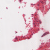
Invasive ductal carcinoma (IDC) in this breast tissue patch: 0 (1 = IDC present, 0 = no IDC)